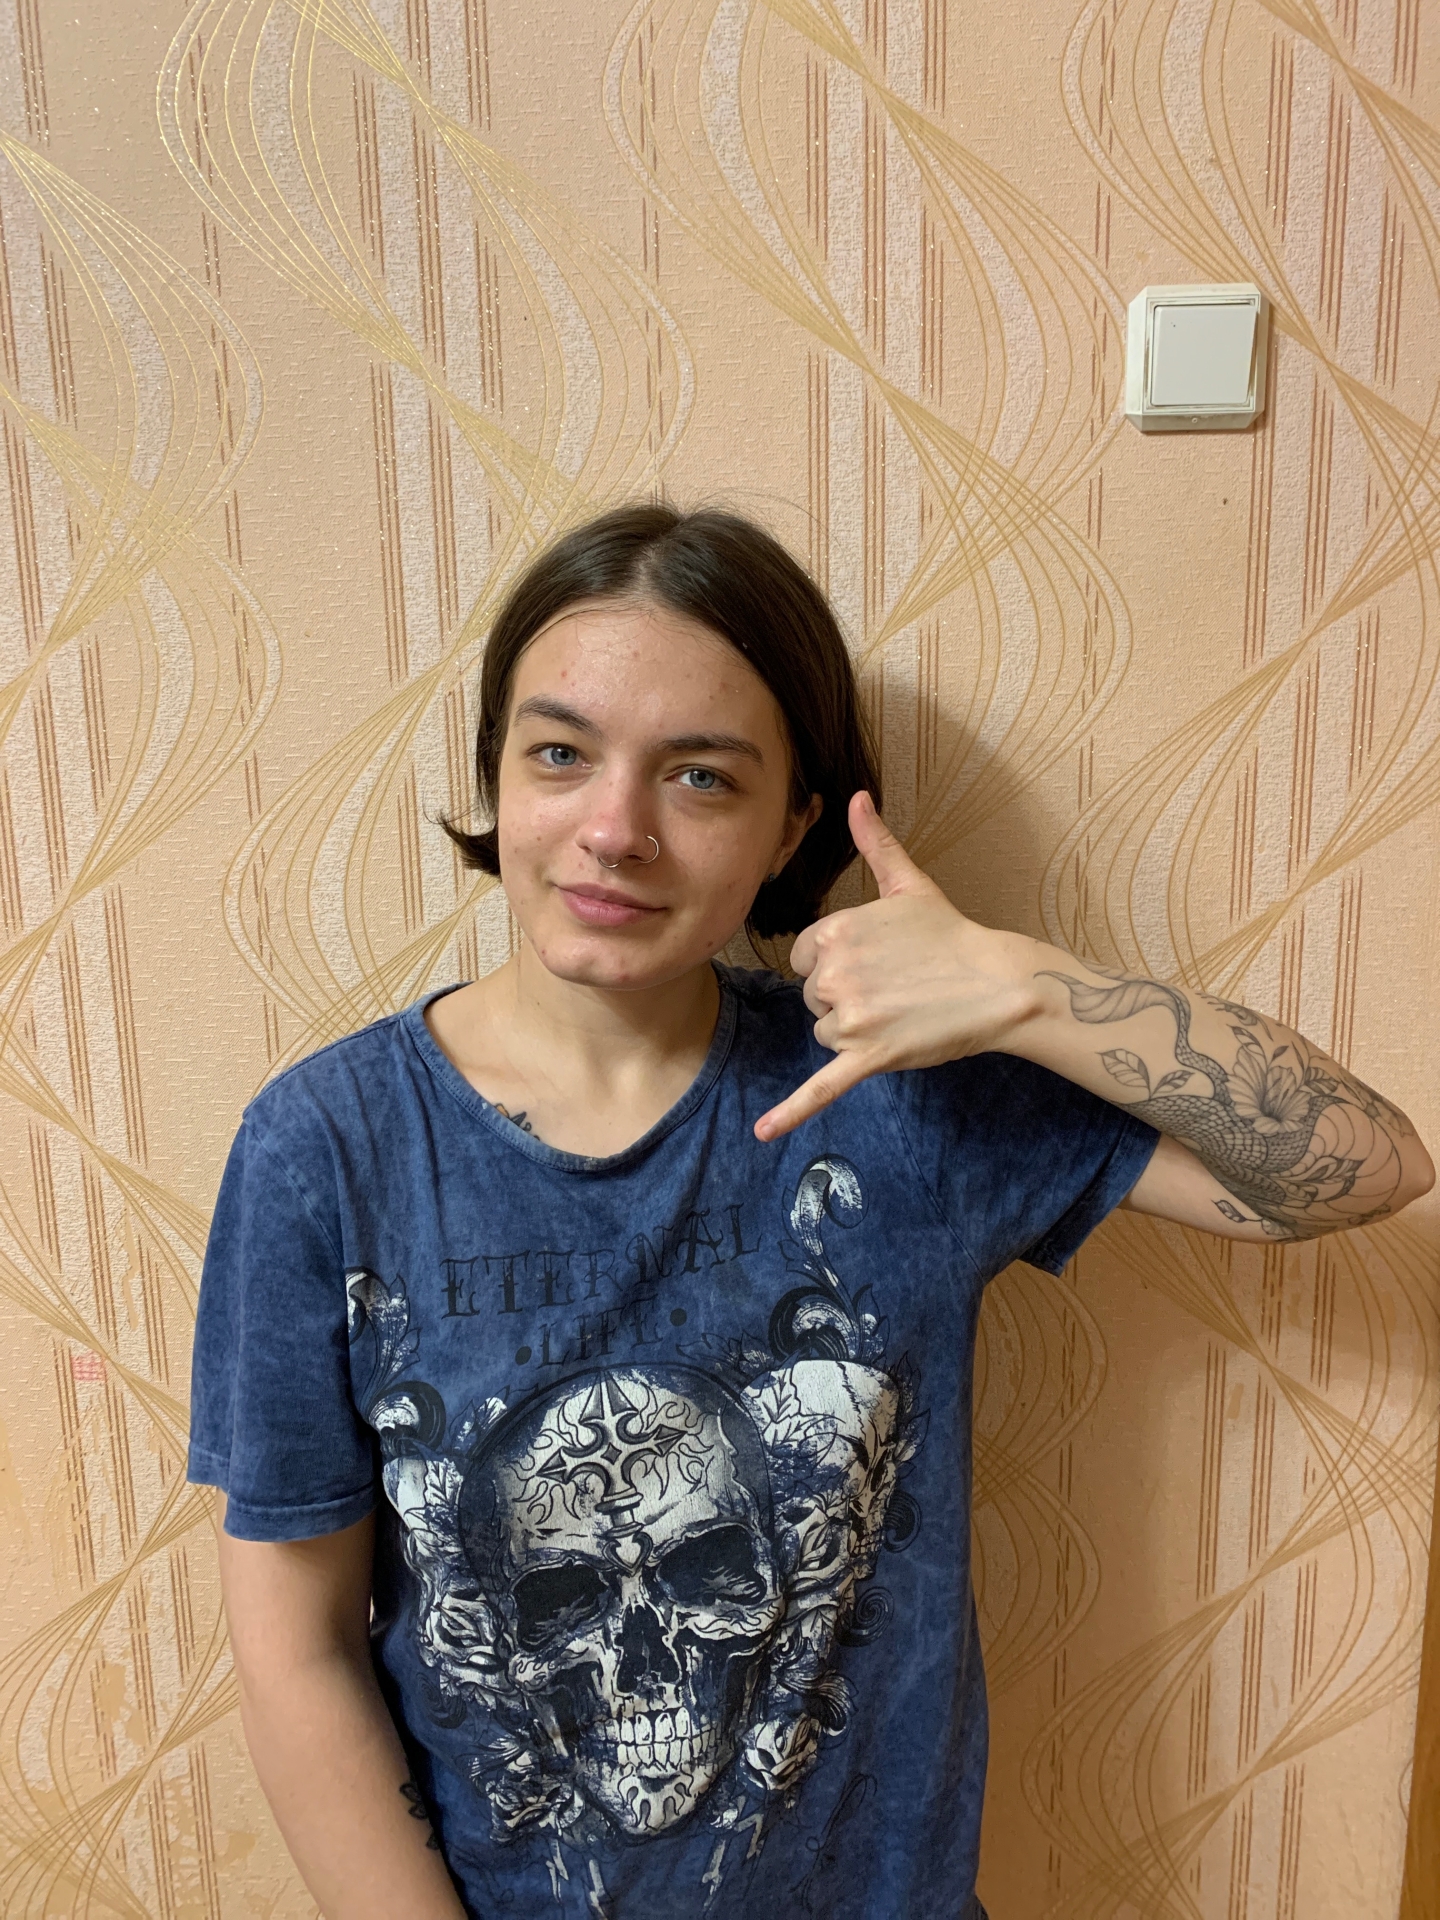
Label: clear